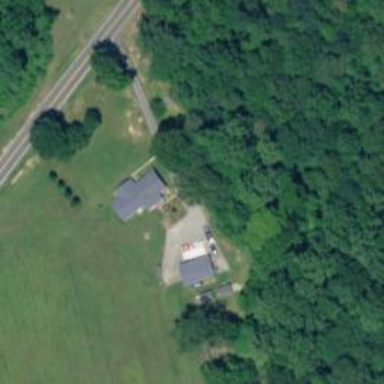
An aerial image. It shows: Driveway leading to service road.